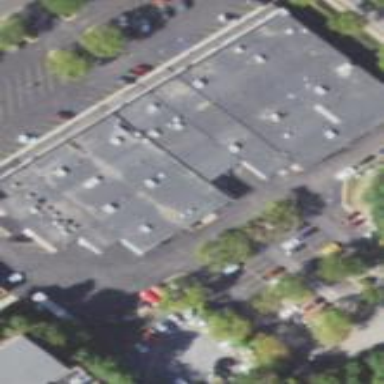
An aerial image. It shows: Retail building.